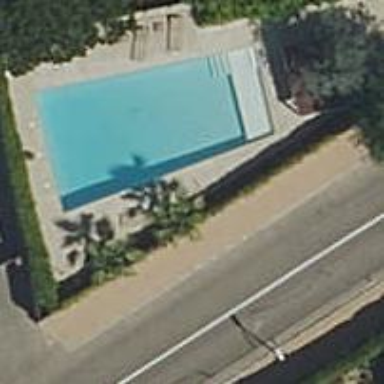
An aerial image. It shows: Swimming pool located in leisure land.